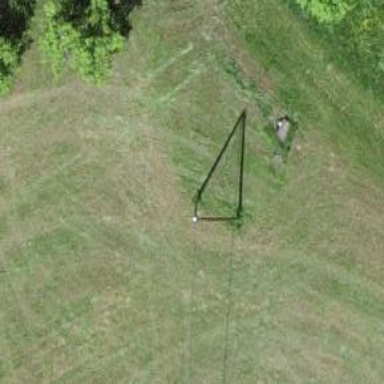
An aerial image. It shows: Minor power line.